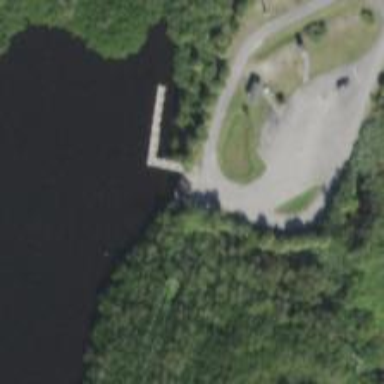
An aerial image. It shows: Slipway on leisure land.